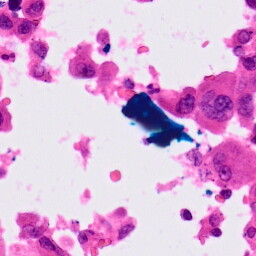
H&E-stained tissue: Lung